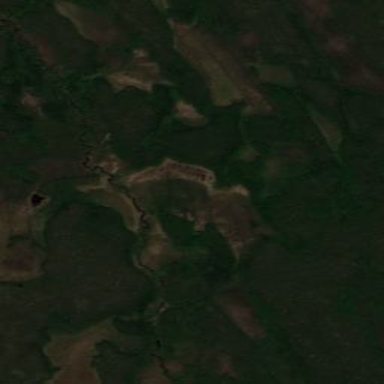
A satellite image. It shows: Bog wetland.